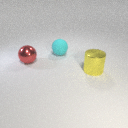
large yellow metal cylinder in front of large red metal sphere